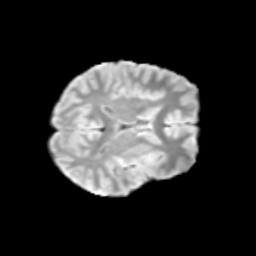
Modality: T2w
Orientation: axial
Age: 13
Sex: male
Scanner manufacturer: siemens
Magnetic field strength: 3 T
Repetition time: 3.8 s
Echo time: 0.07 s